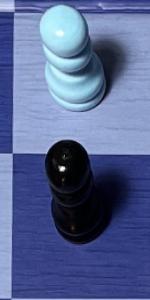
Label: Pawn_Black